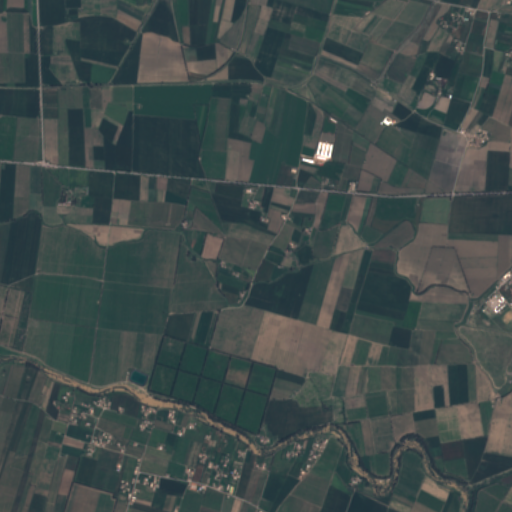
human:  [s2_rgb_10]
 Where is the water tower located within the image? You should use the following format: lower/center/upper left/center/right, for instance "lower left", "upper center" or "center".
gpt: The water tower is located in the lower center of the image.
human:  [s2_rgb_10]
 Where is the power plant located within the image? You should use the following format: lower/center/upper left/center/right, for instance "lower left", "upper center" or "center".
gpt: There is no power plant in the image.